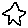
Label: star